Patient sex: M
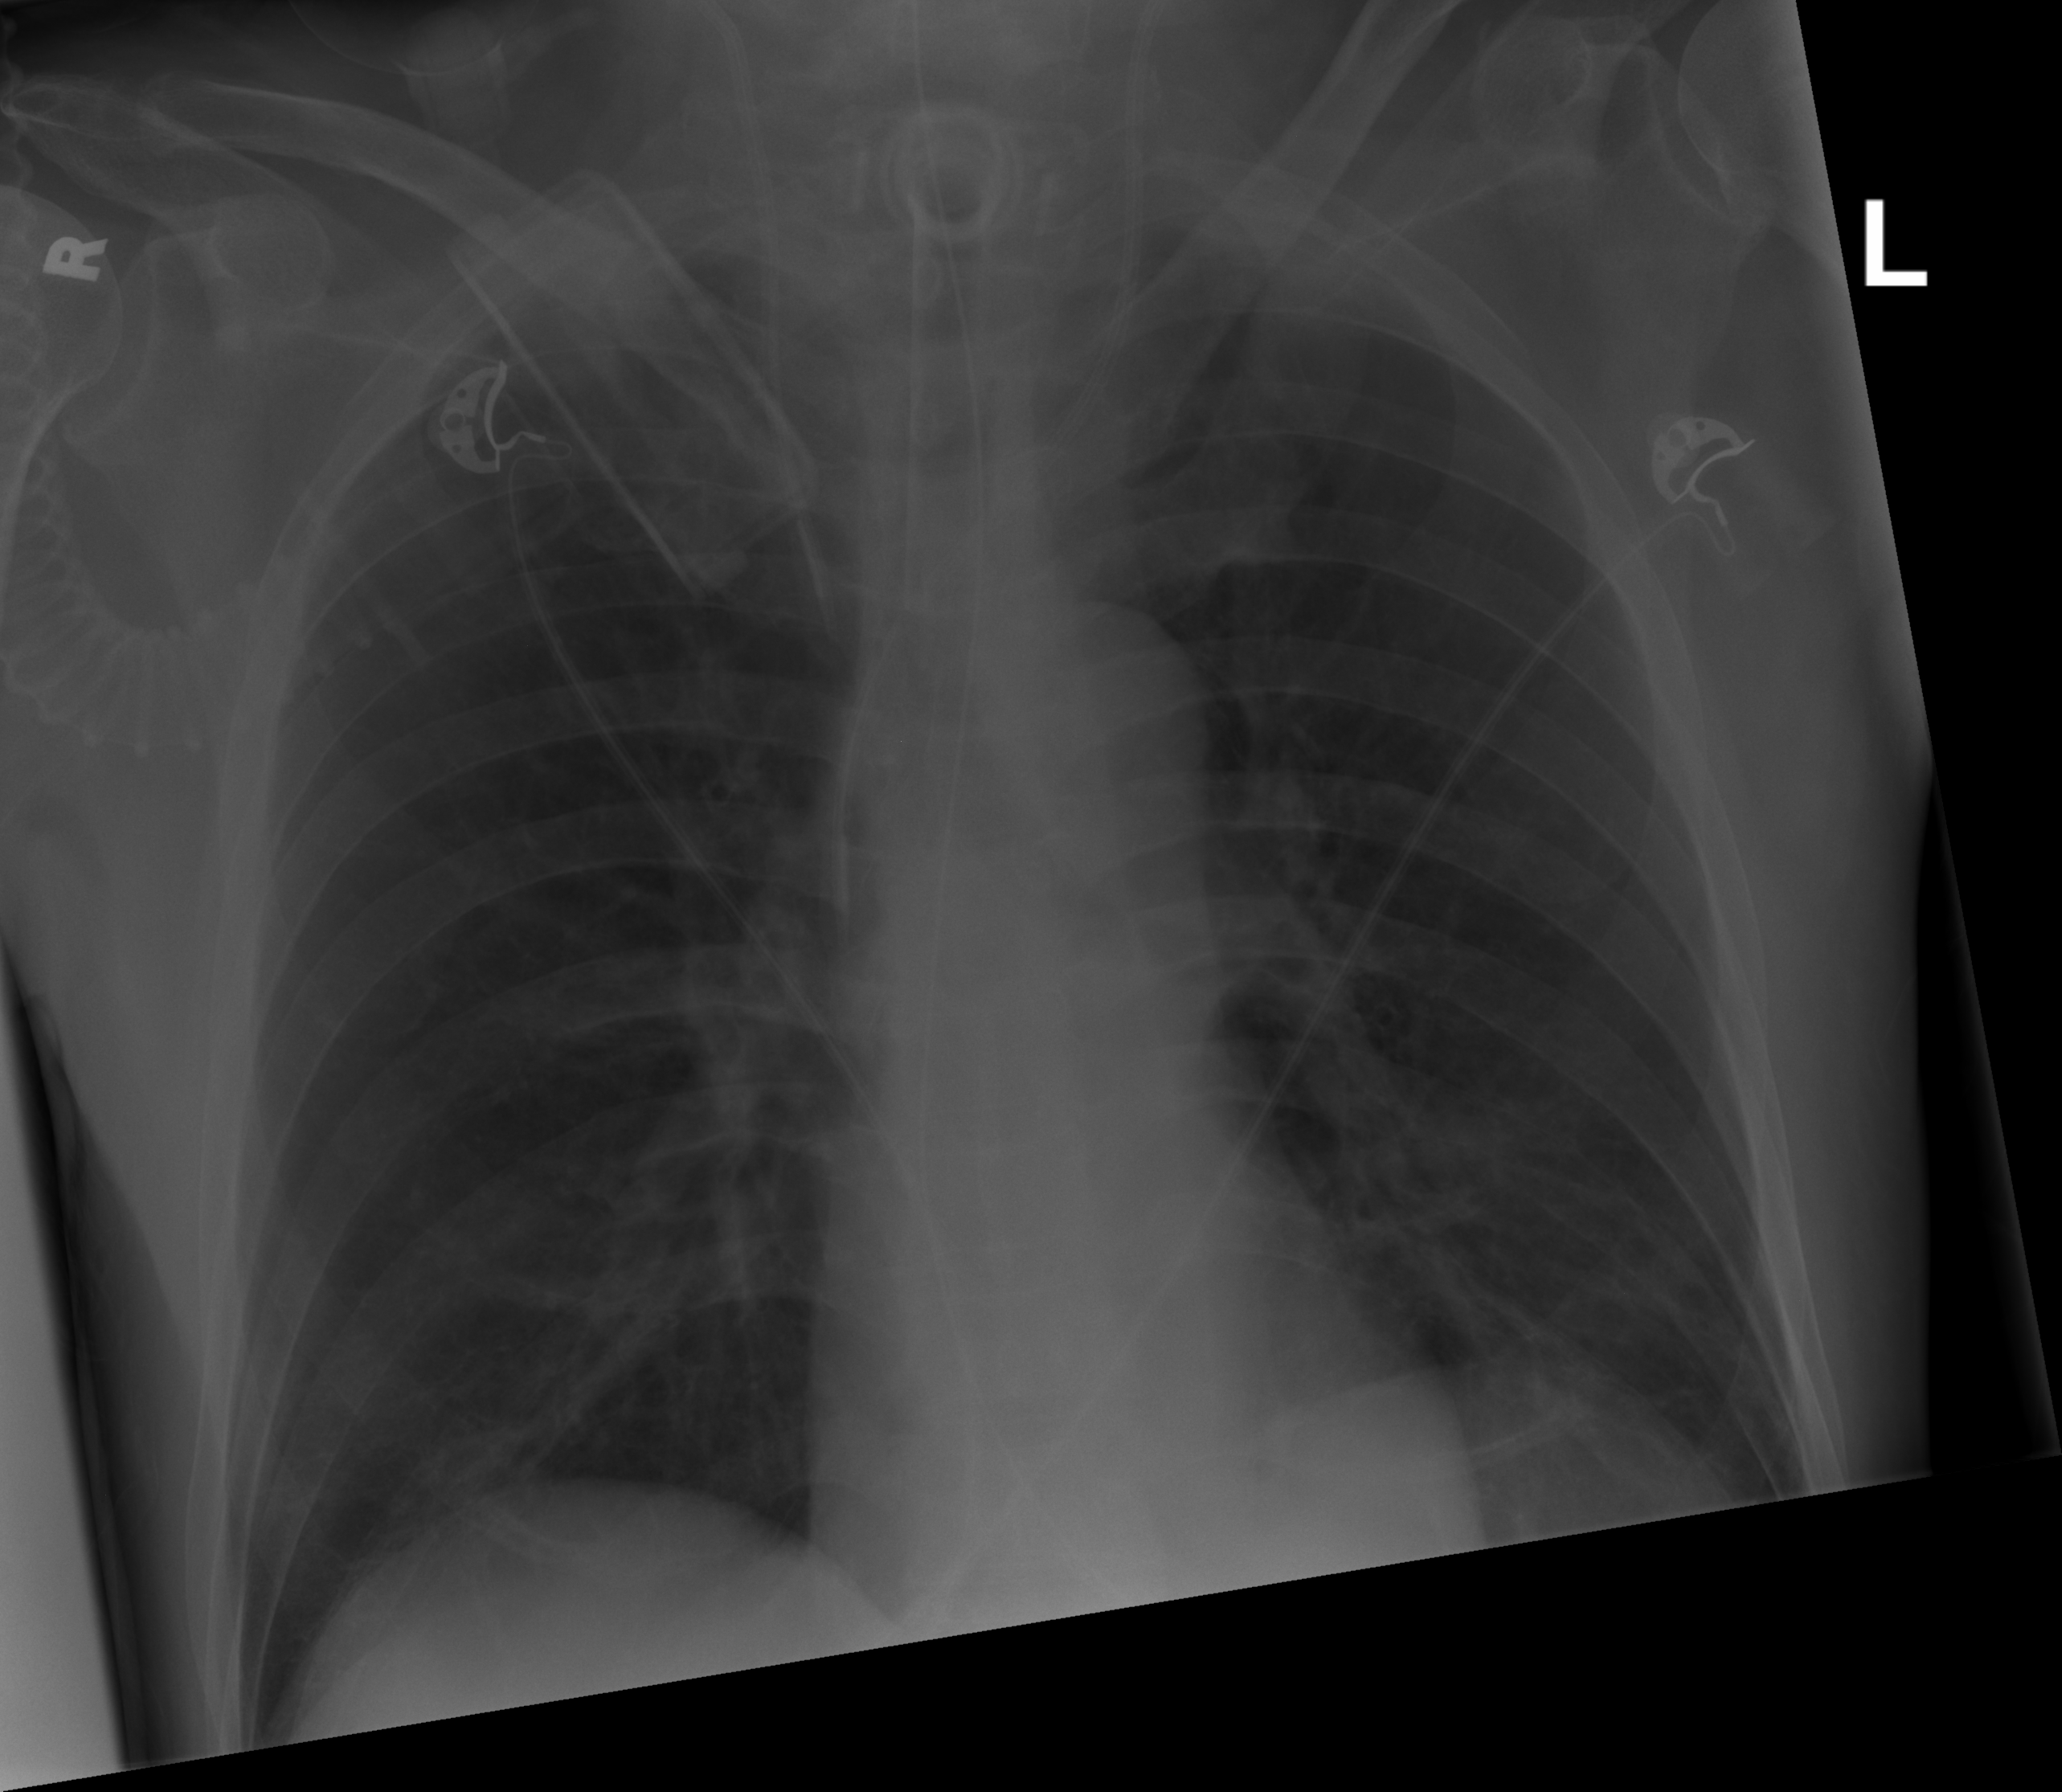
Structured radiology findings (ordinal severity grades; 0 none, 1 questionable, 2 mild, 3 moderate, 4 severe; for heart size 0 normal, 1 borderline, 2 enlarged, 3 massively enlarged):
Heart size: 0
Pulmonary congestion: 0
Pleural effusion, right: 0
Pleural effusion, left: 0
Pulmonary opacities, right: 0
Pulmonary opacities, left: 0
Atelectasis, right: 0
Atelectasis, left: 2